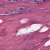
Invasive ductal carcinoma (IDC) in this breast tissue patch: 1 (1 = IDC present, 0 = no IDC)